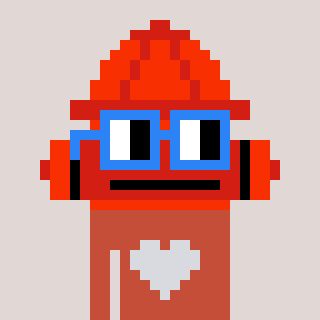
a pixel art character with square blue glasses, a fire hydrant-shaped head and a rust-colored body on a warm background